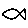
Label: fish